Question: I am looking for a tags section or layout in a fragmentlayout. similar to google+ tags, how to structure or what layout should i have to use to get a tag layout in fragmentlayout.
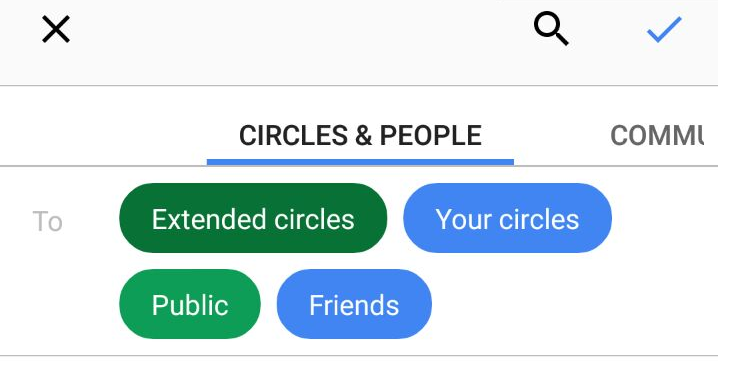
Answer: You can check <URL> library source. Its really awesome and may be it can help you to customize the tags as well.